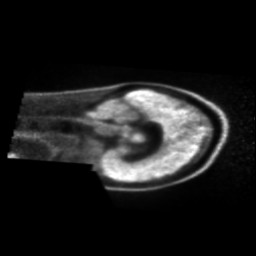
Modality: PET
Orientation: sagittal
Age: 29
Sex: female
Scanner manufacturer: siemens